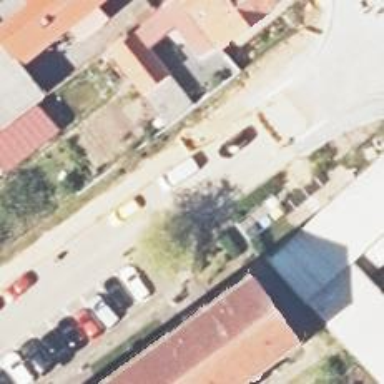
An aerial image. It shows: Asphalt road in residential area.